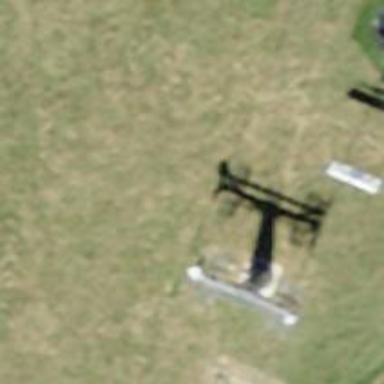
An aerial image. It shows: Pylon used for aerialway.